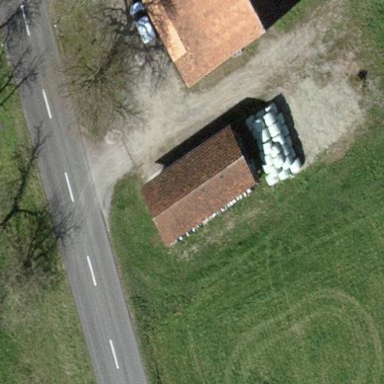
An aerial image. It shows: Group of garages.